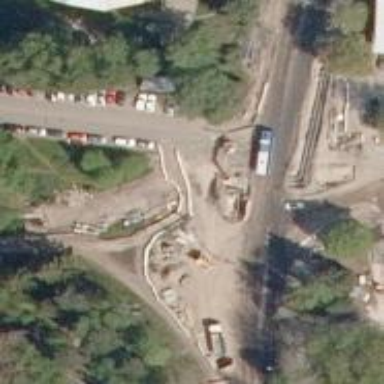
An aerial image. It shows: Asphalt road that is secondary route leading to roundabout.